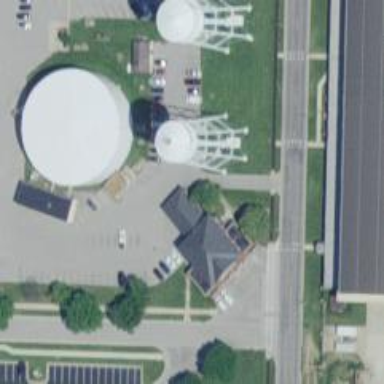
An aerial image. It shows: Water tower that is man-made.